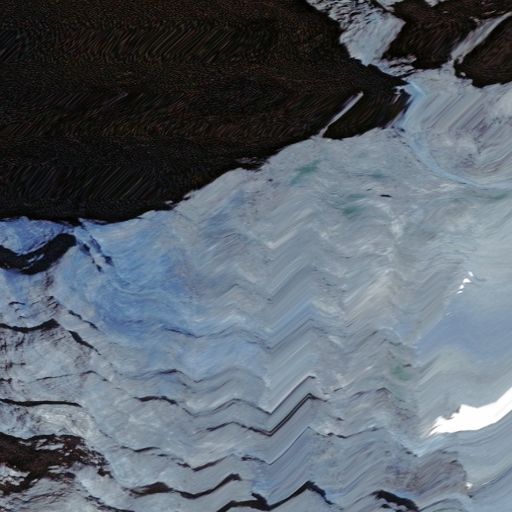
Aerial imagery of mountain in Alaska named Chignik Mountain containing only unknown